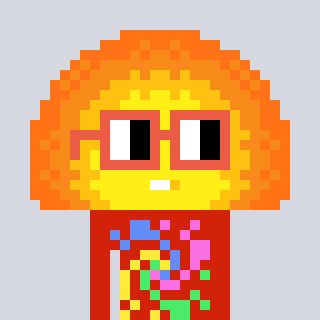
a pixel art character with square orange glasses, a sunset-shaped head and a red-colored body on a cool background